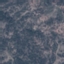
Land use / land cover class: HerbaceousVegetation